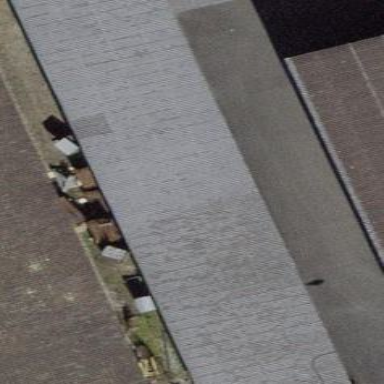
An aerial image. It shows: Industrial building.